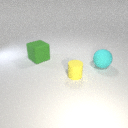
large green rubber cube behind small yellow rubber cylinder